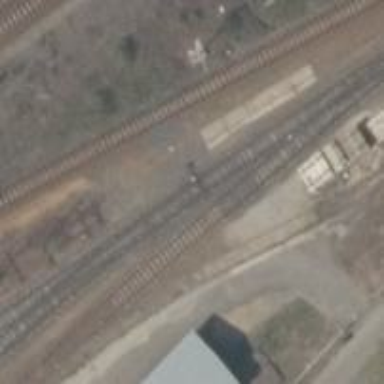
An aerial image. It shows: Railway switch.